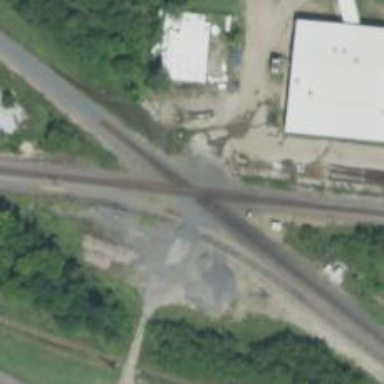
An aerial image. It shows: Railway crossing.